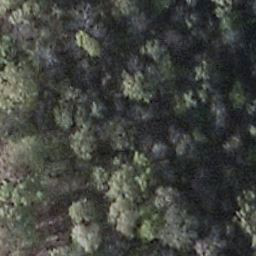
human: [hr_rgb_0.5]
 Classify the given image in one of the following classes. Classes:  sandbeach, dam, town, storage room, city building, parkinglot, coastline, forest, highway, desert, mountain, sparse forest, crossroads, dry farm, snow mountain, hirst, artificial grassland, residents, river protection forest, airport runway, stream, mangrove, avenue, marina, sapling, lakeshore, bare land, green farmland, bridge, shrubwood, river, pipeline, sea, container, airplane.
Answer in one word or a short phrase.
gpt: shrubwood